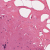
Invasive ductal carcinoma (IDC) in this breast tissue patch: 0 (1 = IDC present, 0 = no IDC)